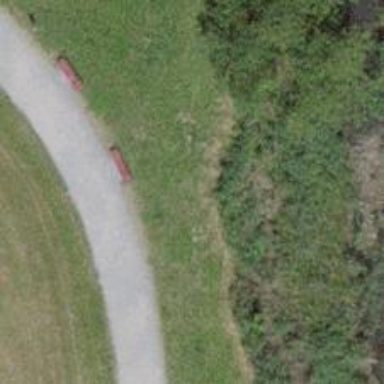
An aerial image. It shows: Red bench.